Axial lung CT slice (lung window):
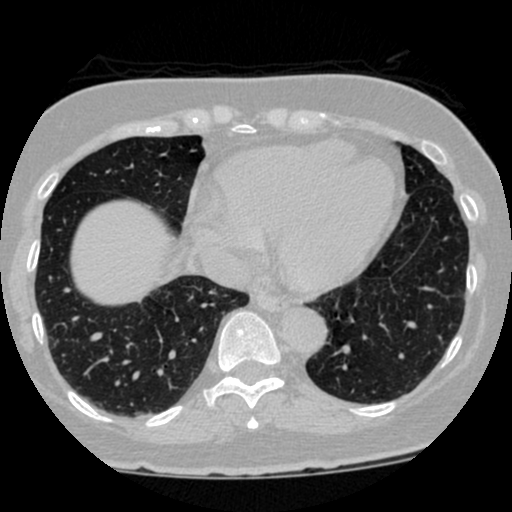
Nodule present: no